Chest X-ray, PA view. Patient: 24 years old, sex M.
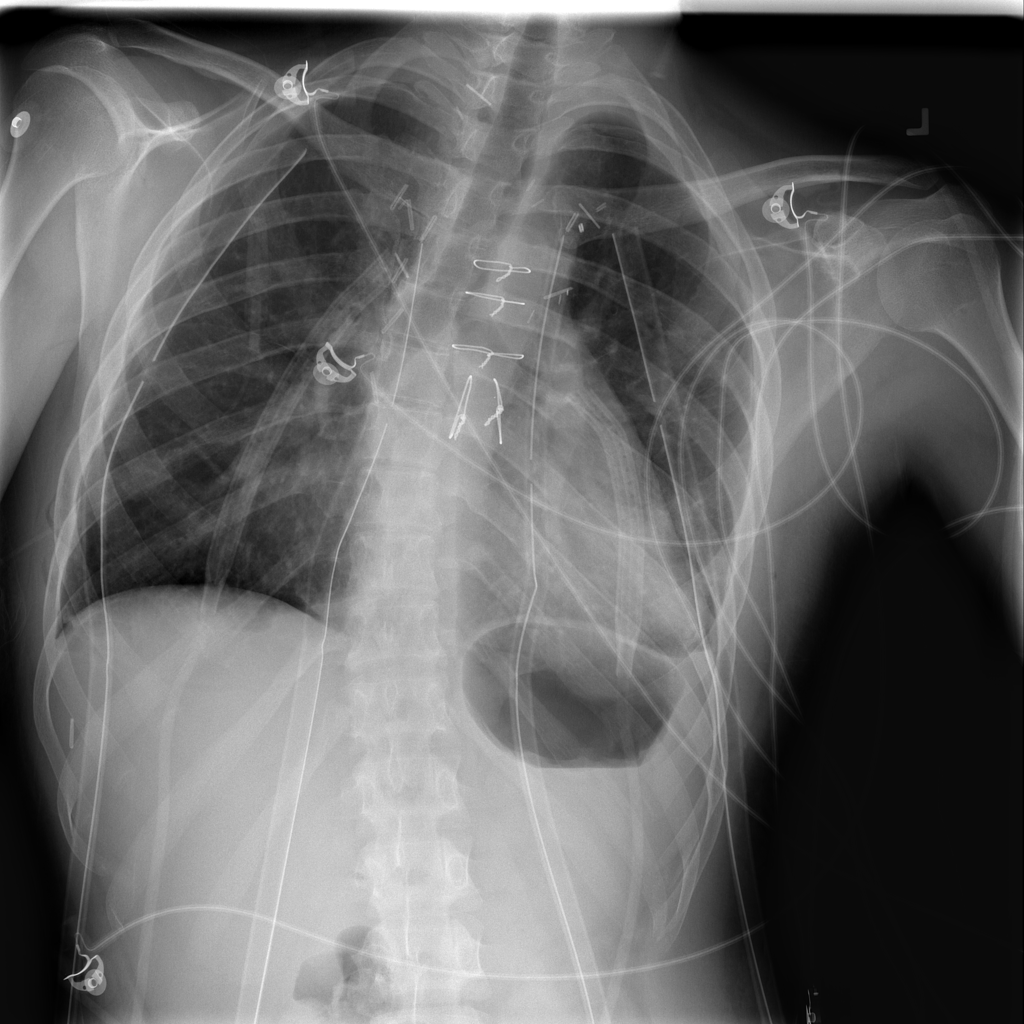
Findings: Pneumothorax